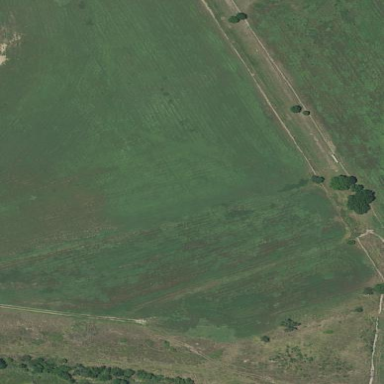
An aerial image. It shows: Farmland with grass crops producing hay.